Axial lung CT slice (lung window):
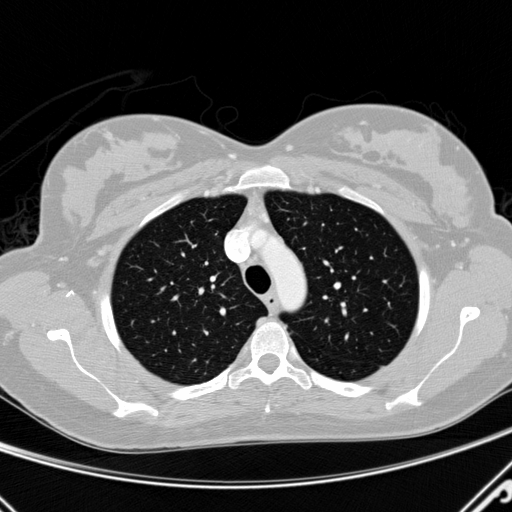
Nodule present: no